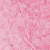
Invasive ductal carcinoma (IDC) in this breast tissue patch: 0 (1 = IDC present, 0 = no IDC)